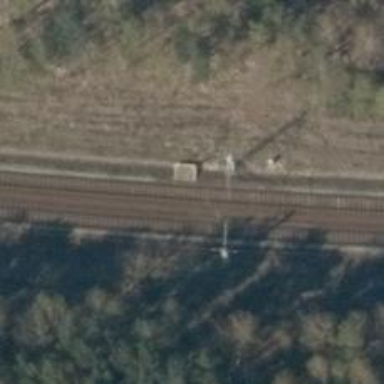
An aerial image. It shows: Railway signal.